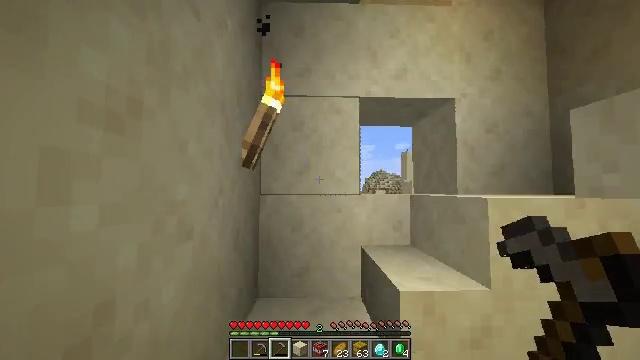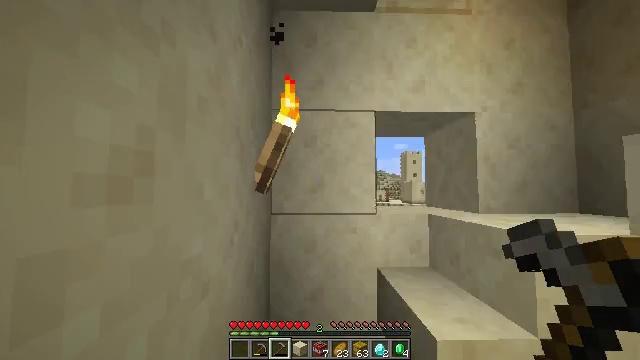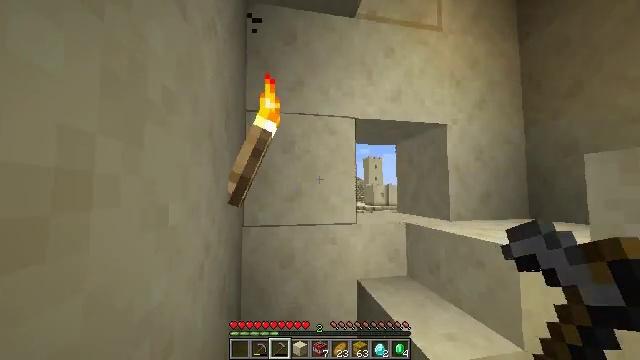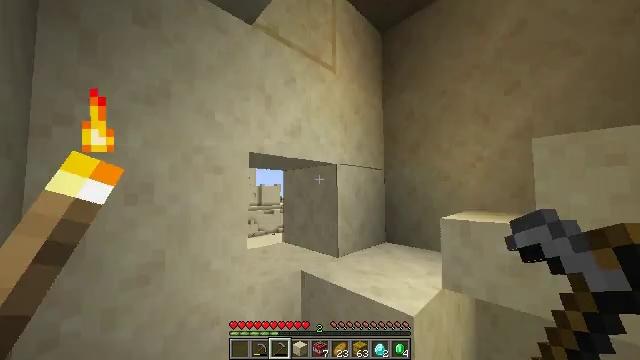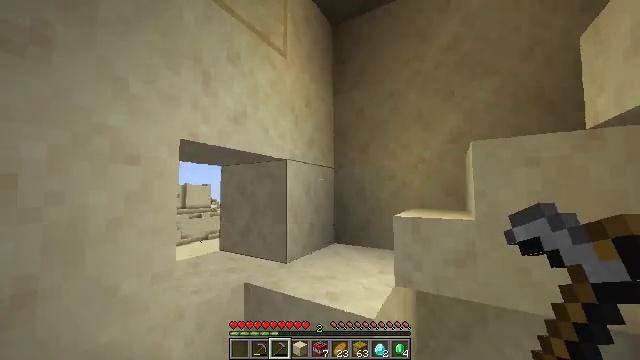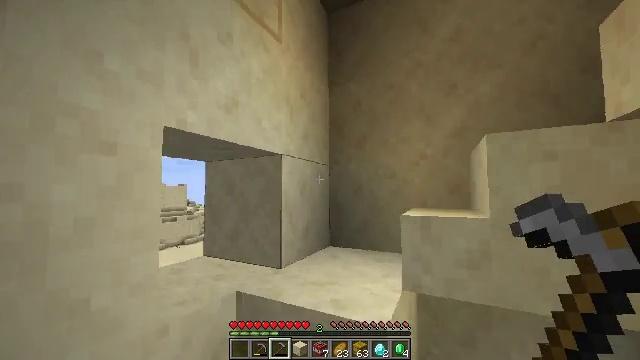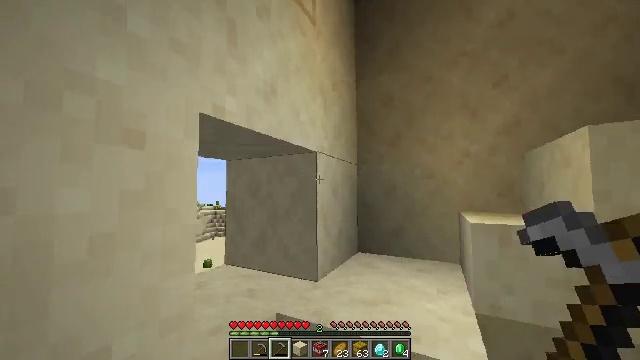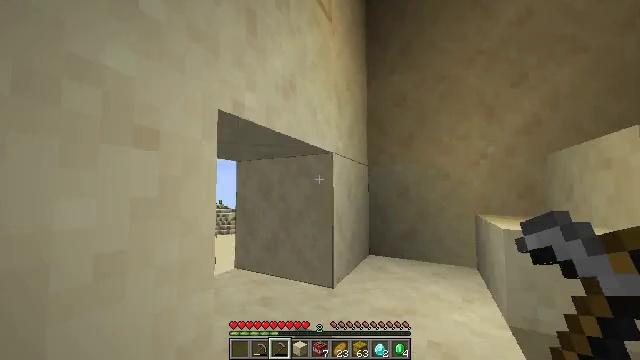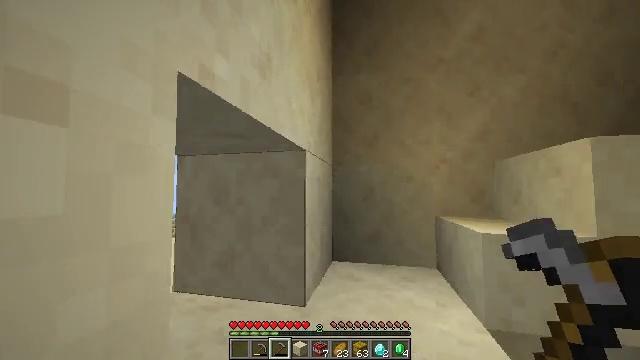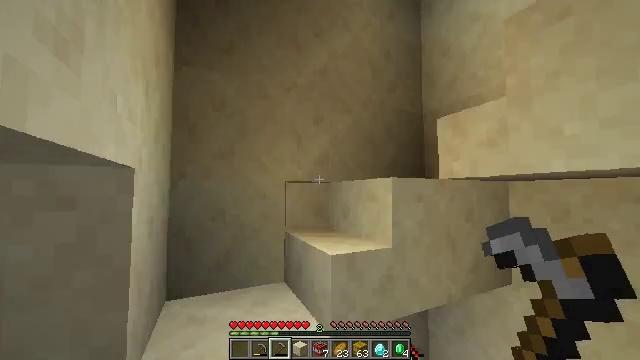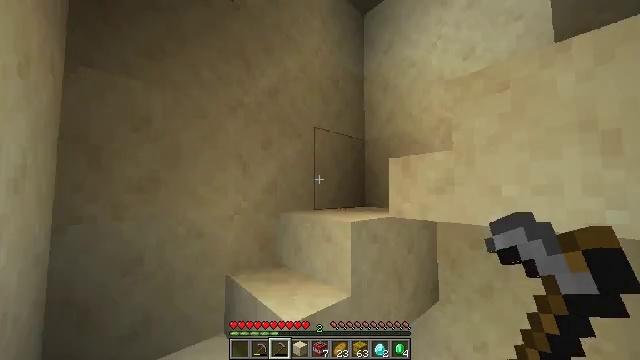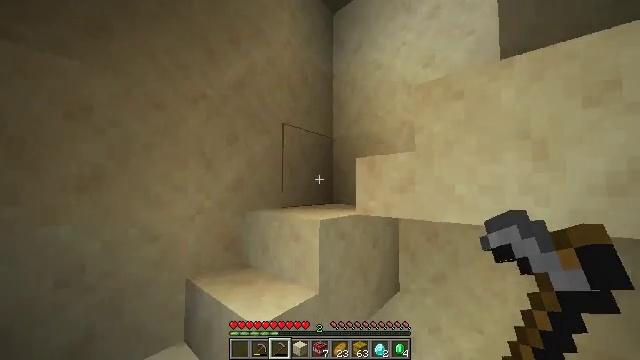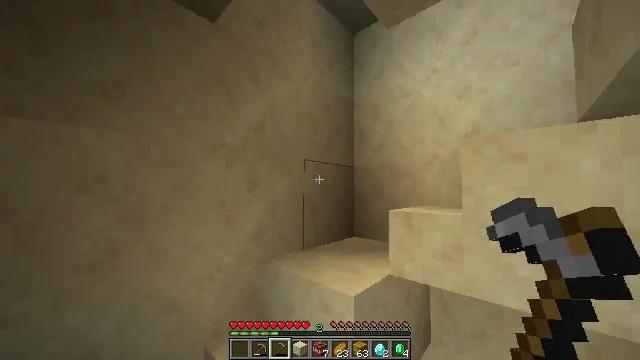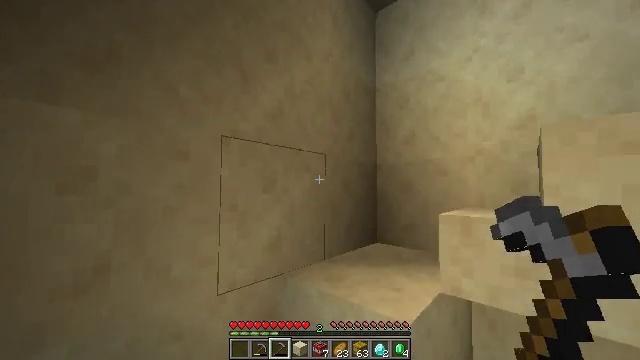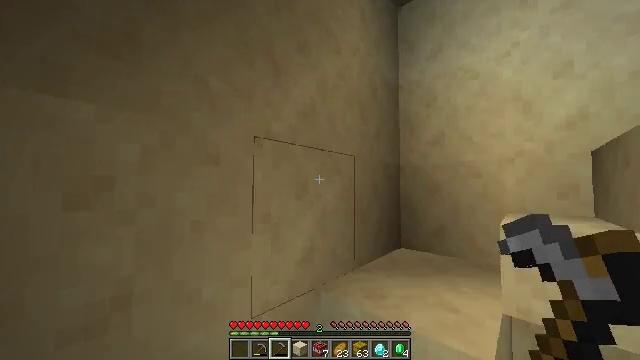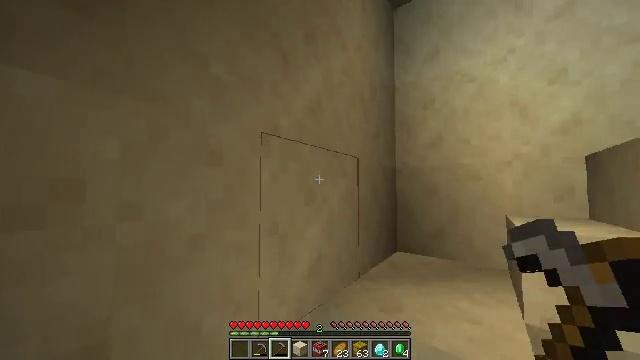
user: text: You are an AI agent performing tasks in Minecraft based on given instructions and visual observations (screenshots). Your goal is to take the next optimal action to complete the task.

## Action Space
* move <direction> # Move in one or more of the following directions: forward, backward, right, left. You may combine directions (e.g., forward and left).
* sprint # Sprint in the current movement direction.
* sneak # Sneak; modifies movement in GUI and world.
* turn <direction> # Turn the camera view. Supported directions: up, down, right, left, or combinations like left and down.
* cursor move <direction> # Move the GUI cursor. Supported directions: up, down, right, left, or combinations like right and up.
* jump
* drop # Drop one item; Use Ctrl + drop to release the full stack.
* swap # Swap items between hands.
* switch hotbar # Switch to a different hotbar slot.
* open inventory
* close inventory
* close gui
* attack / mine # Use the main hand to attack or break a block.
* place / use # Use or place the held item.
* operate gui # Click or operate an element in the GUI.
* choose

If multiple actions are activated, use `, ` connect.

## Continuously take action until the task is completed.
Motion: motion action
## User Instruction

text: Break the dirt block.
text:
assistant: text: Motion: move forward and move left, sprint
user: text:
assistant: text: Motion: move forward and move left, sprint, turn right
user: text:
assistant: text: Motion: move forward and move left, sprint, turn right
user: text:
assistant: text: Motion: move forward and move left, sprint, turn right
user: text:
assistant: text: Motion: move forward and move left, sprint, turn right
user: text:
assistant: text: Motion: move forward and move left, sprint
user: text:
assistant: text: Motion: move forward and move left, sprint
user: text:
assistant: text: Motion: move forward and move left, sprint, turn right
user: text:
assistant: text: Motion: move forward and move left, sprint, turn right
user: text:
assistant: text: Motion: move forward and move left, sprint, turn right
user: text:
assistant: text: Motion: move forward and move left, sprint, turn right and down
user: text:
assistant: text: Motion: move forward and move left, sprint, turn left
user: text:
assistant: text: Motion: move forward and move left, sprint
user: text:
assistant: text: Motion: move forward and move left, sprint
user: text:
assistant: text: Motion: move forward and move left, sprint, turn right
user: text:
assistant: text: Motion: move forward and move left, sprint, turn right
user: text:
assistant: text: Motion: move forward and move left, sprint, turn right
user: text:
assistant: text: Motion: move forward and move left, sprint, turn right
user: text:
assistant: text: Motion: move forward and move left, sprint, turn right
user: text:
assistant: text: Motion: move forward and move left, sprint, turn right
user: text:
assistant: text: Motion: move forward and move left, sprint, turn right and up
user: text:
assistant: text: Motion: move forward and move left, sprint
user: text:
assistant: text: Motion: move forward and move left, sprint
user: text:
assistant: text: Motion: move forward and move left, sprint
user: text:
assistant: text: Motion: move forward and move left, sprint, turn right
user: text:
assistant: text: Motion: move forward and move left, sprint, turn right
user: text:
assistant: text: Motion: move forward and move left, sprint, turn right
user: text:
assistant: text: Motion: move forward and move left, sprint, turn right
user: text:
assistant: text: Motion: move forward and move left, sprint, turn right and up
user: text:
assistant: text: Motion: move forward and move left, sprint, turn right and up